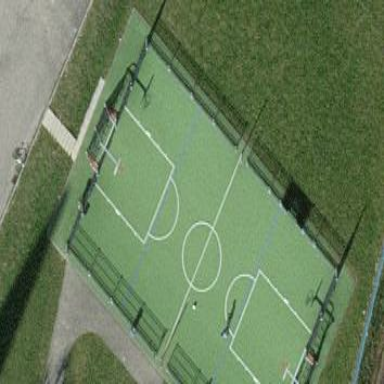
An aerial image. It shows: Basketball court on pitch.